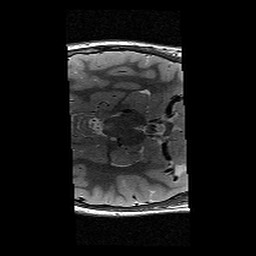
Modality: T2w
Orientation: axial
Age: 12
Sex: female
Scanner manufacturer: siemens
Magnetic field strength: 3 T
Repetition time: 9.23 s
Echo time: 0.067 s